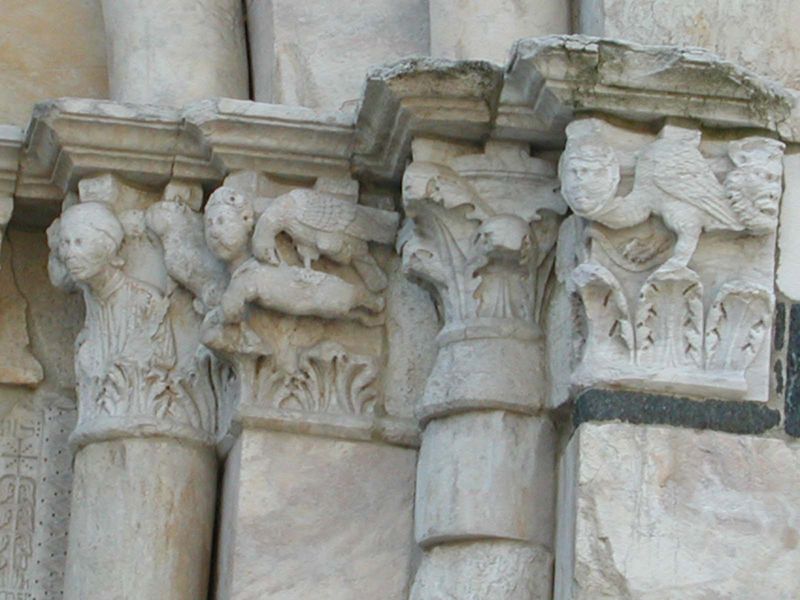
Titel: Zweifarbiges Portal
Standort: Volterra, Baptisterium (EU - I - Toskana)
Schlagwörter: blätter, flügel, mann, vogel, weiß, menschen, ausschnitt, köpfe, marmor, säulen, tiere, ornament, gesichter, stein, kirche, pflanzen, engel, relief, detail, foto, fotografie, kapitelle, kapitell, portal, motive, kolonade, kapitele, sphinxen, arkantusblätter, vgel